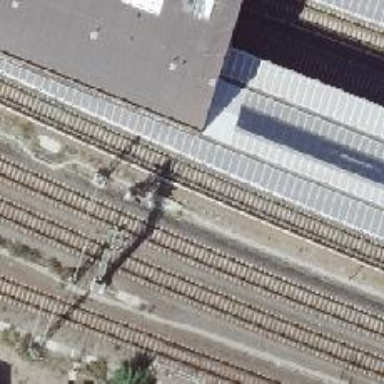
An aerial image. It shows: Platform edge at railway station.